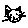
Label: cat